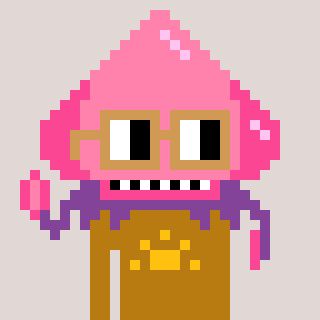
a pixel art character with square brown glasses, a squid-shaped head and a gold-colored body on a warm background